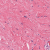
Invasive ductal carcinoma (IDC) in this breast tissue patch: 0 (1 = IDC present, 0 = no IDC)